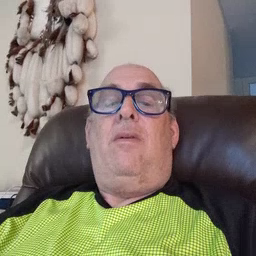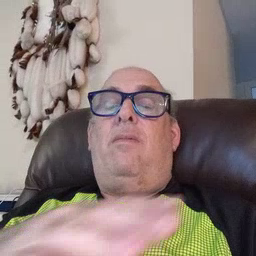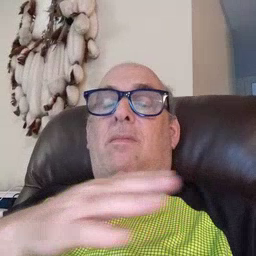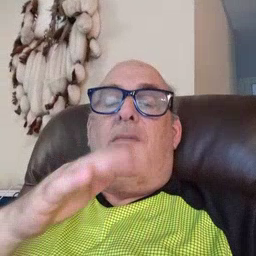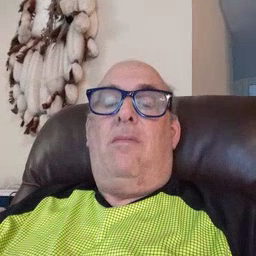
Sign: farm